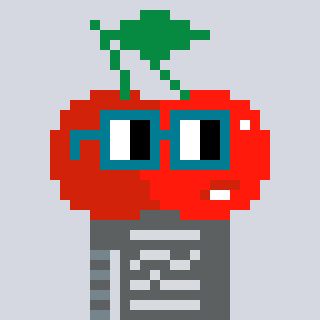
a pixel art character with square dark green glasses, a cherry-shaped head and a teal-colored body on a cool background